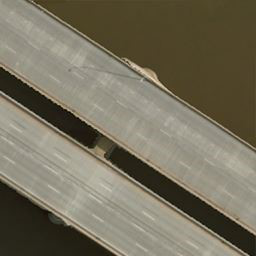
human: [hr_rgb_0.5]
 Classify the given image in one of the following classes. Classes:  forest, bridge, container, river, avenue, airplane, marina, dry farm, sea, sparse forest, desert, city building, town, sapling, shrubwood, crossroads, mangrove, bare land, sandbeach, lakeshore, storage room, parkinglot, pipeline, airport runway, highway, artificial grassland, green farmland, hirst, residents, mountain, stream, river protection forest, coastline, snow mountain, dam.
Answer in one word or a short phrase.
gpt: bridge